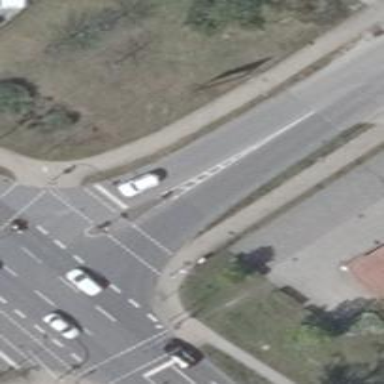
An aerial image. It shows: Road with traffic signals.